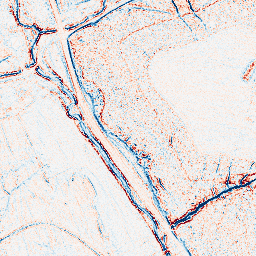
Category: edge_preserving
Decomposition family: bilateral
Decomposition parameters: d: 5
sigma_color: 25
sigma_space: 100
Upsampling method: cubic_catmull_rom
Upsampling parameters: scale: 2
Upsampling scale: 2